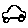
Label: car